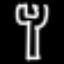
Label: fork